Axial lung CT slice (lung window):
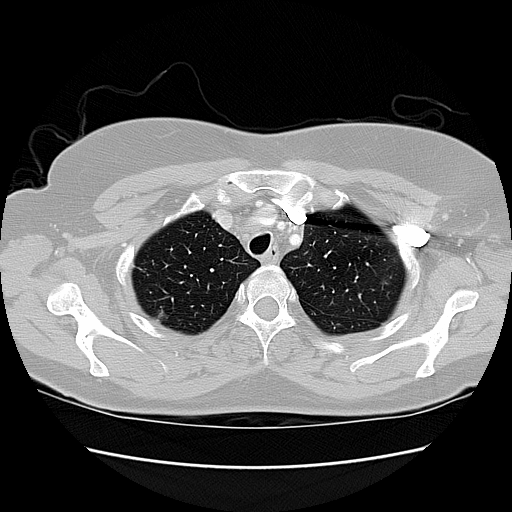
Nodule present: yes
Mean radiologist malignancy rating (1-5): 3